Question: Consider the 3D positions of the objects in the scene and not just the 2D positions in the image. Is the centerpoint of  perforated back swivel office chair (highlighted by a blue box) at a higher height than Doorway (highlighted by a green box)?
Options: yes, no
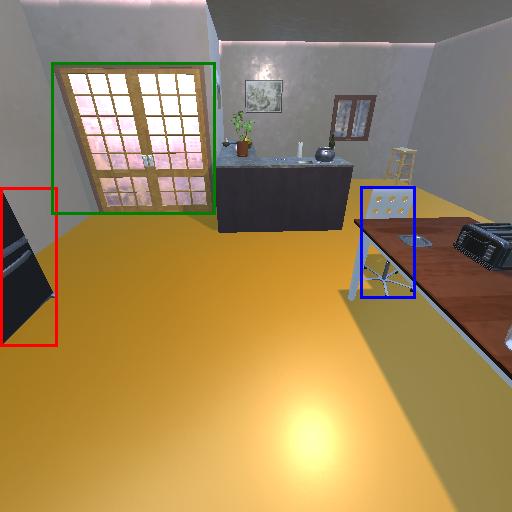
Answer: yes